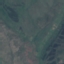
Land use / land cover: HerbaceousVegetation